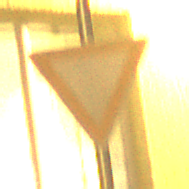
Verkehrszeichen: VorfahrtGewaehren
Umgebung: Outdoor, Urban
Tageszeit: Night
Wetter: Clear
Licht: Artificial
Jahreszeit: NotSpecified
Kontrast: HighContrast